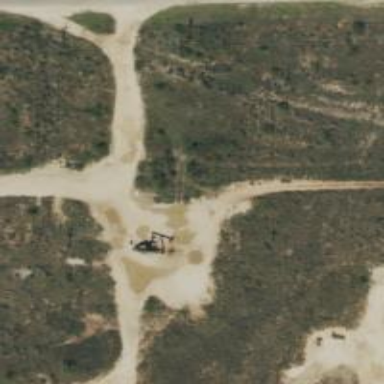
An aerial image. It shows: Petroleum well.